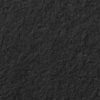
Label: not_dusty